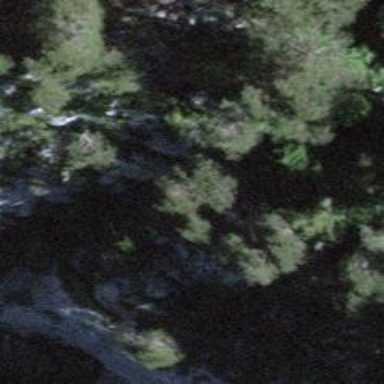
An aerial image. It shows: Cliff in nature.